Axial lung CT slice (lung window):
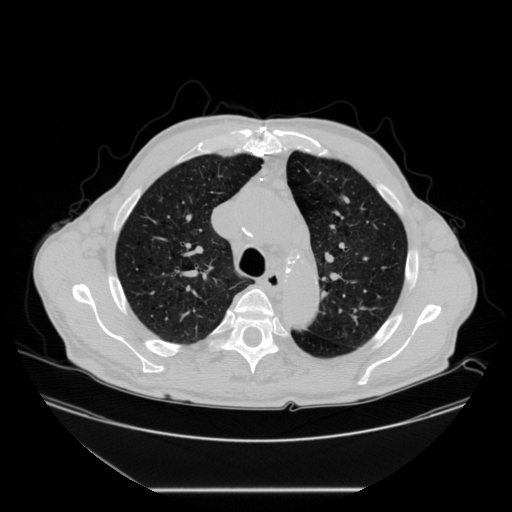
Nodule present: no